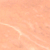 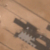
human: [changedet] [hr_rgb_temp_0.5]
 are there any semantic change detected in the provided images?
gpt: An airport has been built.